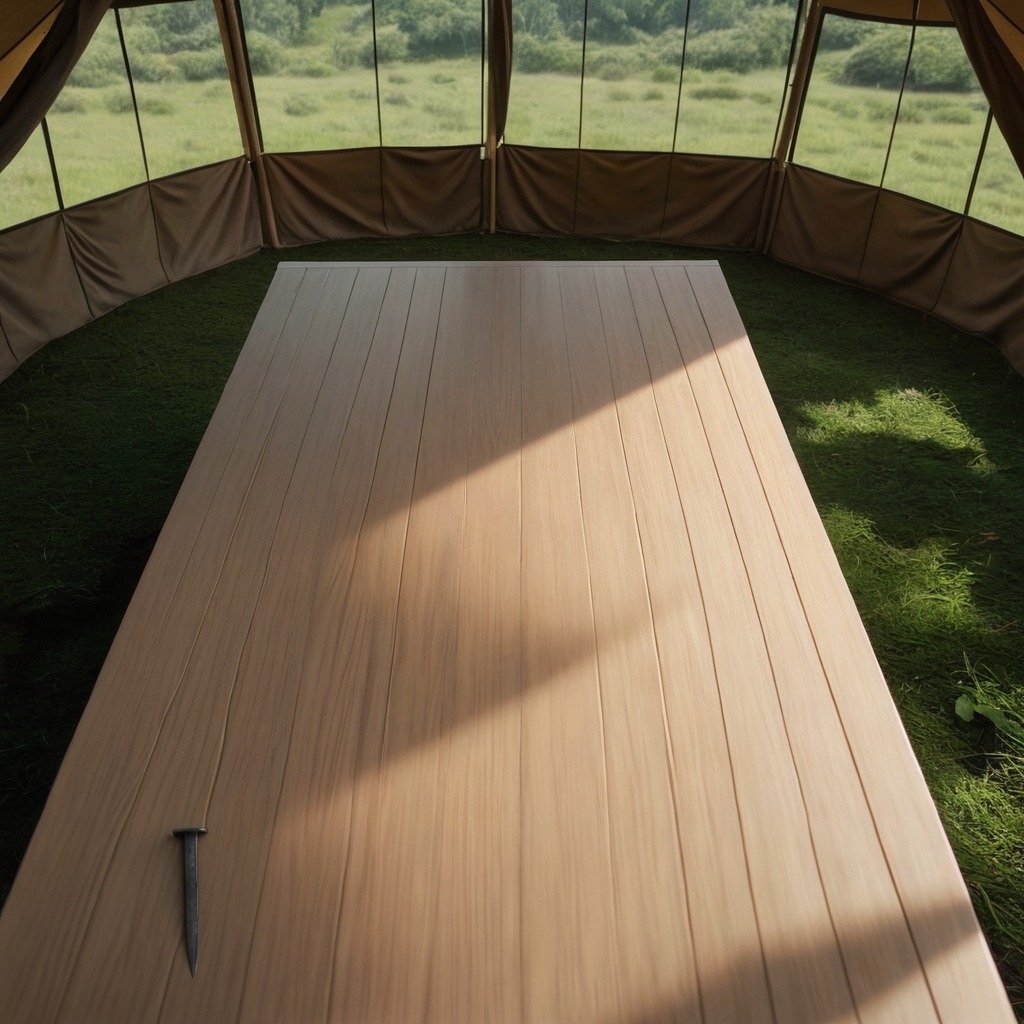
A nail is lying on a wooden table inside a jungle field workshop tent humid ambient light worn but